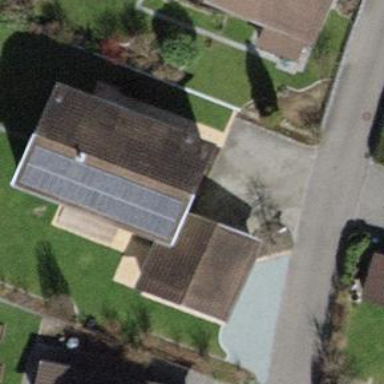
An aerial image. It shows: Solar power generator with photovoltaic panels.